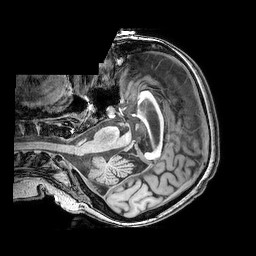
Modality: T1w
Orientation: axial
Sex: female
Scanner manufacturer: philips
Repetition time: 0.008055 s
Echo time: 0.00368 s